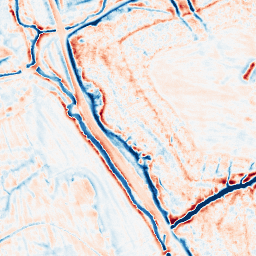
Category: edge_preserving
Decomposition family: bilateral
Decomposition parameters: d: 15
sigma_color: 100
sigma_space: 25
Upsampling method: quartic
Upsampling parameters: scale: 2
Upsampling scale: 2